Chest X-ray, PA view. Patient: 30 years old, sex M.
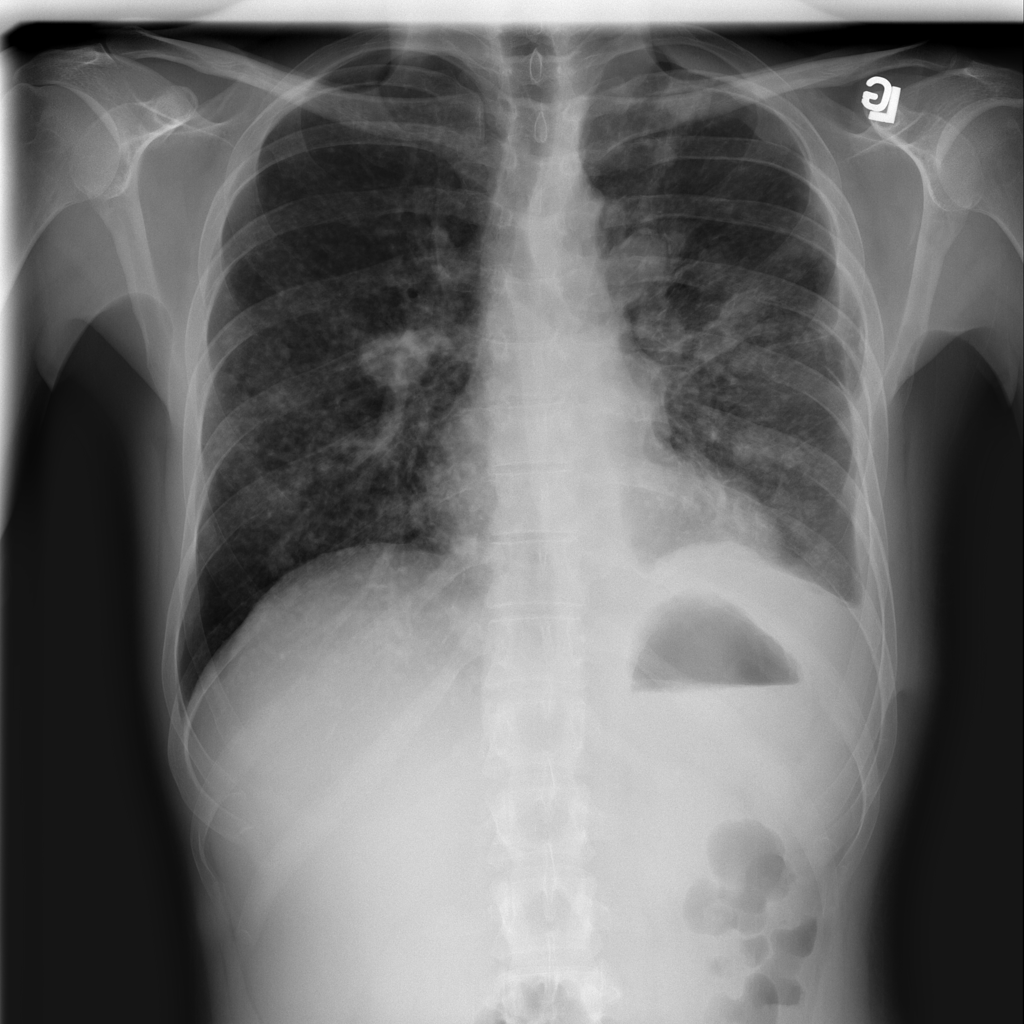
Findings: Effusion